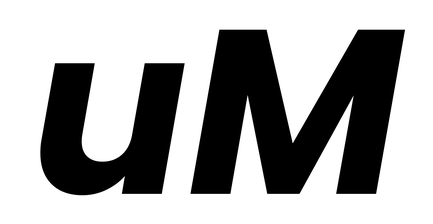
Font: Poppins-BoldItalic